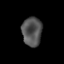
Tissue: skin
Cell type: Epithelial cells
Senescence score: 0.2683
Nuclear area (px): 564
Mean DAPI intensity: 82.5